Question: What is the value of the measurement in the image?
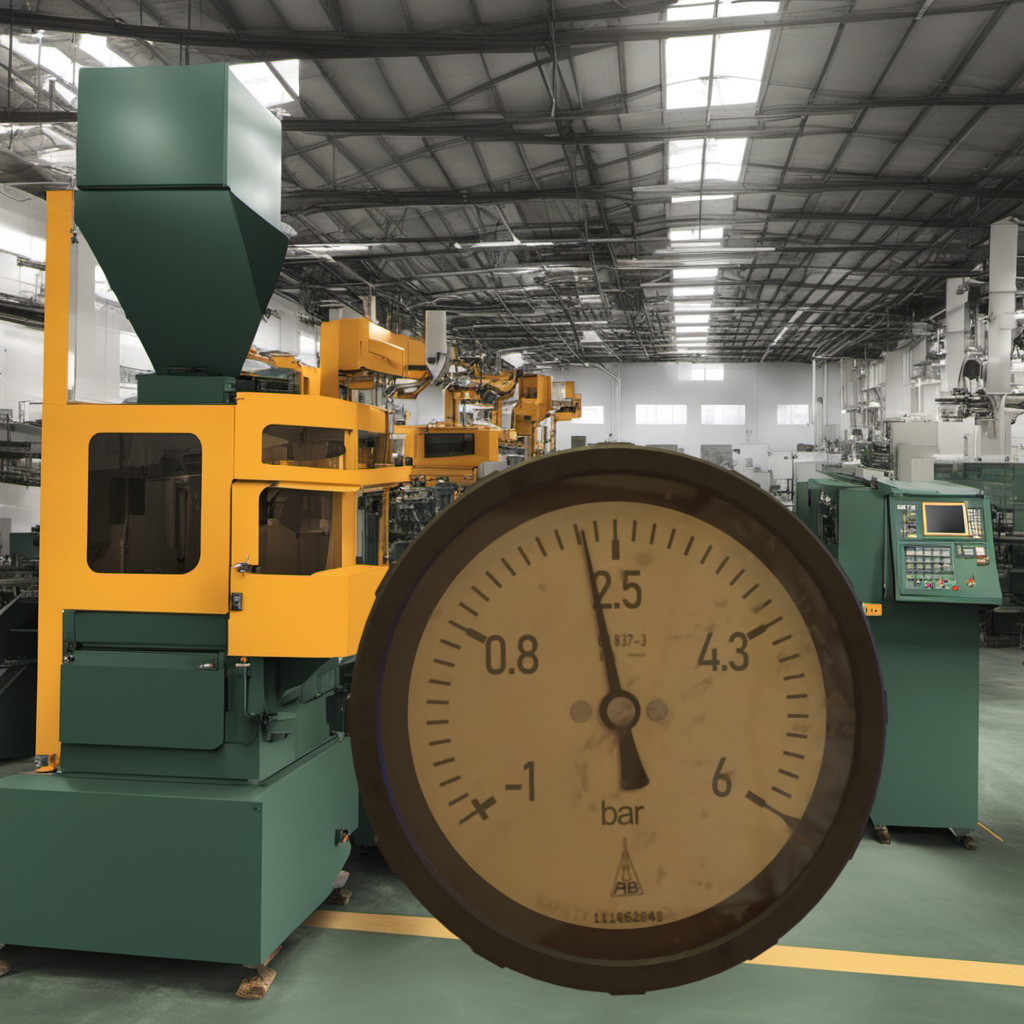
Answer: The result is 2.2
Question: What is the value range of the measurement in the image?
Answer: The range is from -1 to 6
Question: What is the minimum and maximum value range of this measurement?
Answer: The minimum value is -1 and the maximum value is 6